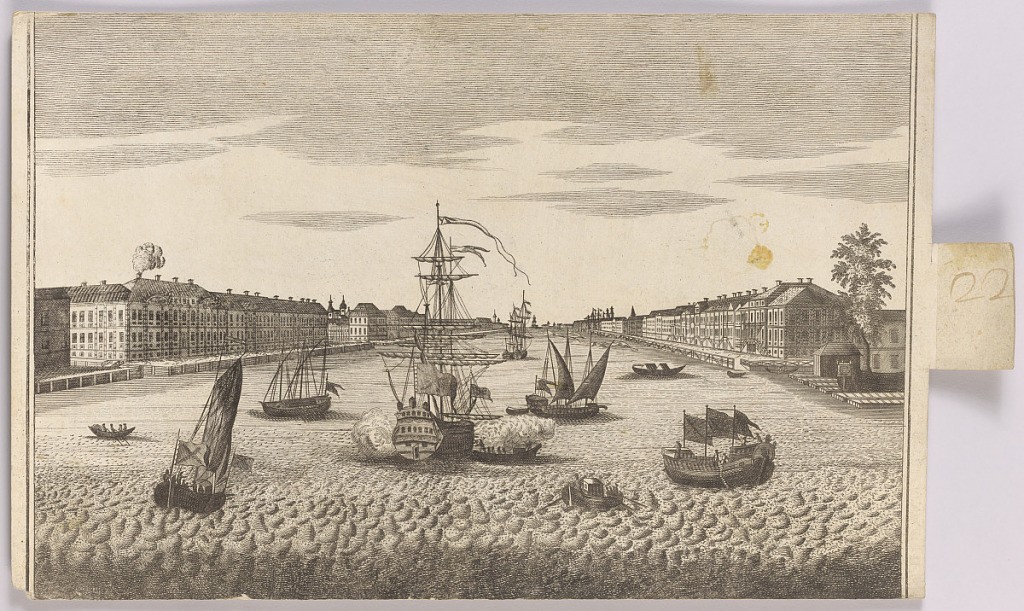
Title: Peep-Show Print
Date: mid-18th century
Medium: Engraving and brush and wash on paper
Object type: Print
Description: Peep-show print